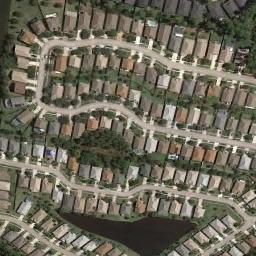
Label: dense_residential